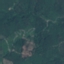
Land use / land cover: Forest